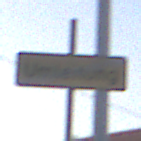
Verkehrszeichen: EndeDerUmleitungsankuendigung
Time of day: SunriseSunset
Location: Outdoor (Urban)
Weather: Clear
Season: NotSpecified
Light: Natural